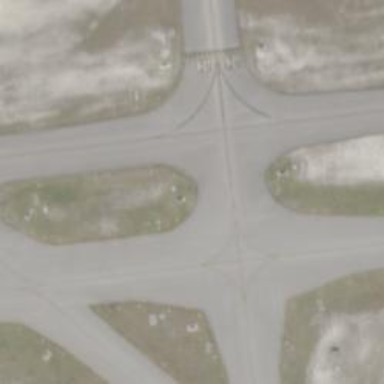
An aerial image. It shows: View of taxiway at the airport.